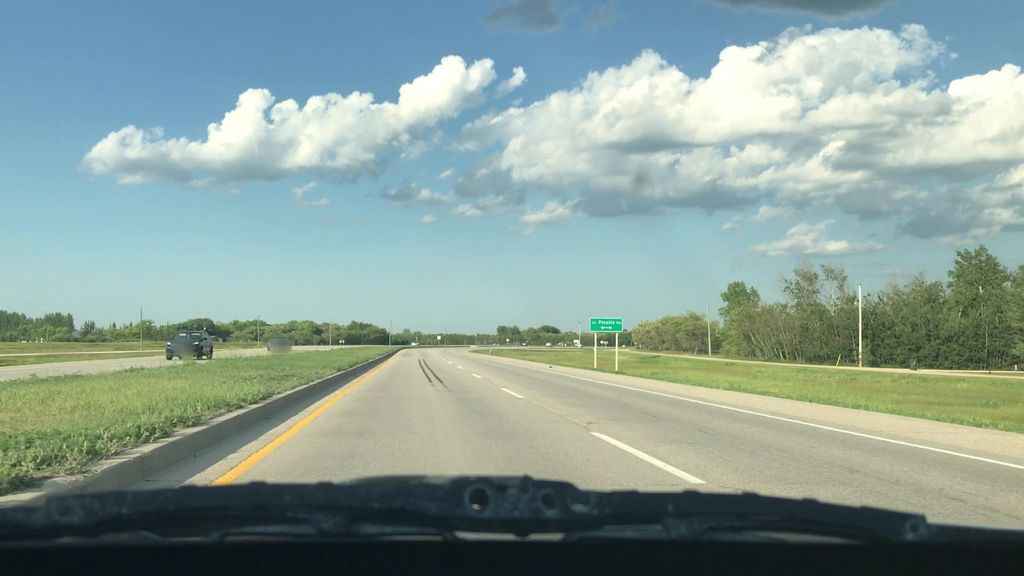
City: winnipeg